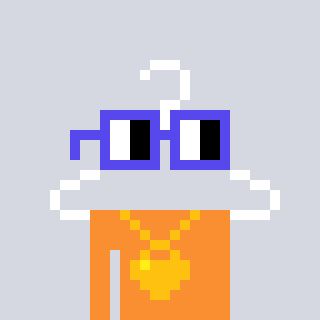
a pixel art character with square blue glasses, a hanger-shaped head and a orange-colored body on a cool background